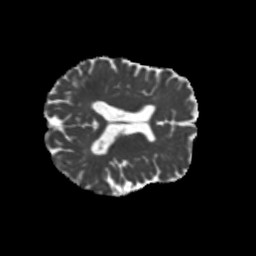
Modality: MD
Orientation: axial
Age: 76
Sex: female
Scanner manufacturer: siemens
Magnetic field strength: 3 T
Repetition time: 5.25 s
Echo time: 0.08 s